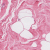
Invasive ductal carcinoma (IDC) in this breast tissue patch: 0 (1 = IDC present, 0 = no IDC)